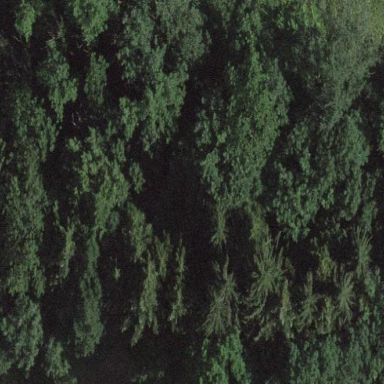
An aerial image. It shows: Forest area.